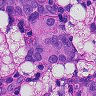
Metastatic tissue present: yes